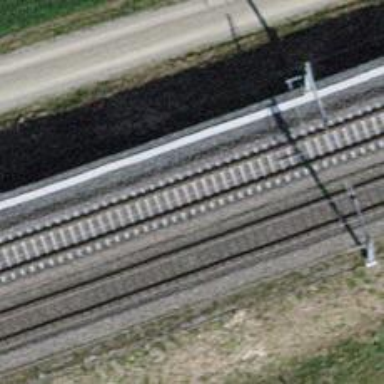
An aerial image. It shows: Railway with electrified contact lines.